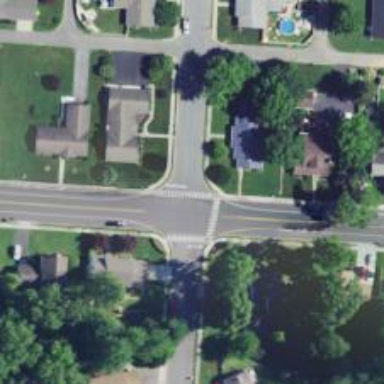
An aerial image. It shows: Marked crossing on footway.